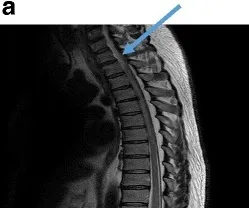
A; Sagittal T2-weighted magnetic resonance imaging (MRI) scan through the thoracic spinal cord obtained on postoperative day 2 showing abnormal T2 high signal intensity from the Th3 to Th8 levels (arrow).
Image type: radiology (mri)